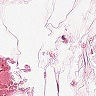
Metastatic tissue present: no